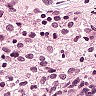
Metastatic tissue present: no